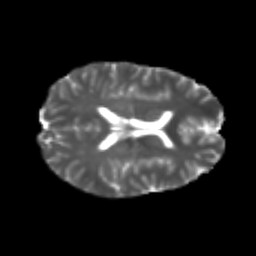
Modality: T2w
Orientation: axial
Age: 23
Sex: female
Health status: healthy
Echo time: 0.074 s